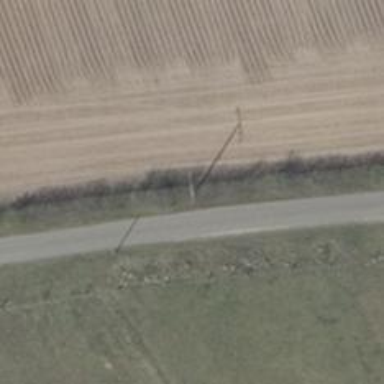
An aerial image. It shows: Minor power line.